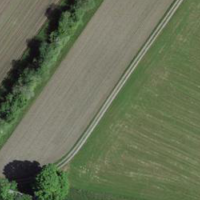
EUNIS habitat code: 52
Species observed at this site:
Lamium galeobdolon